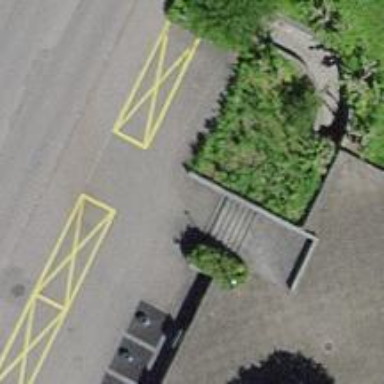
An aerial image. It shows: Set of concrete steps.